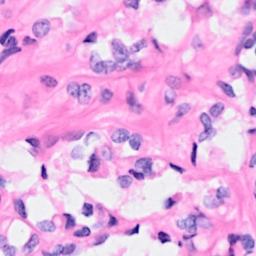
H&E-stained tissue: Breast